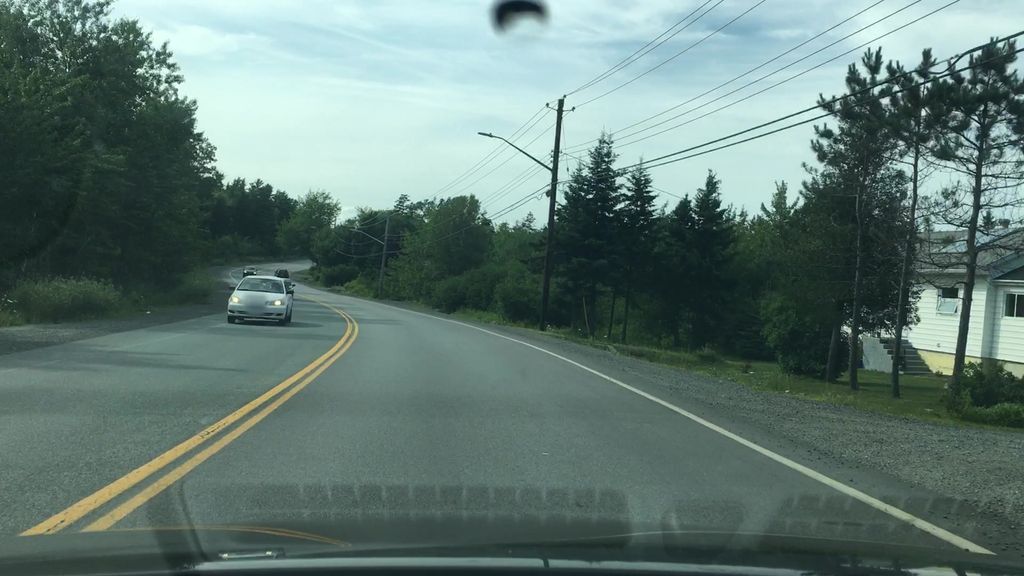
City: halifax